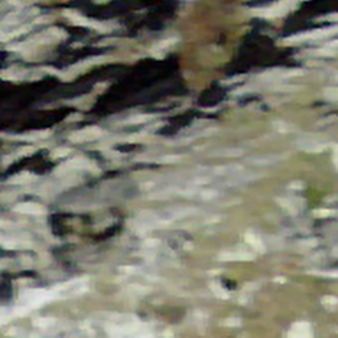
Label: other